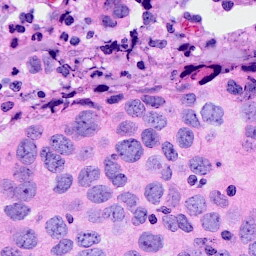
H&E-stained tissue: Breast